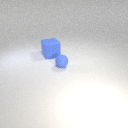
small blue rubber sphere to the right of large blue rubber cube